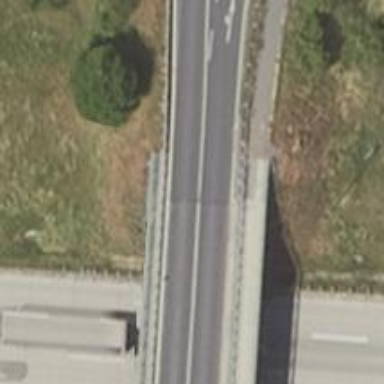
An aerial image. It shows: Concrete bridge over cycleway.